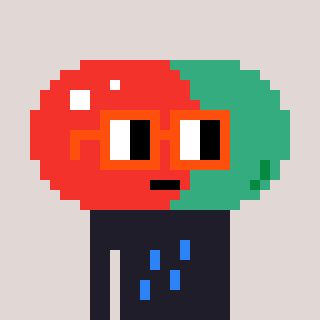
a pixel art character with square orange glasses, a pill-shaped head and a grayscale-colored body on a warm background